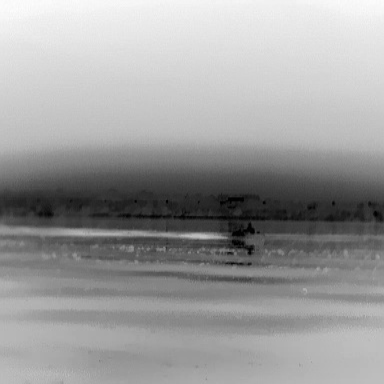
There is a warship in the infrared image.